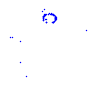
Particle: pion